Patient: sex M, age 66
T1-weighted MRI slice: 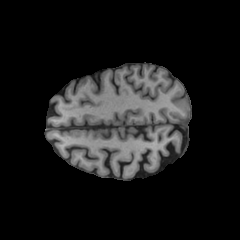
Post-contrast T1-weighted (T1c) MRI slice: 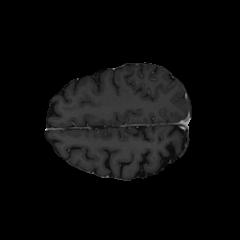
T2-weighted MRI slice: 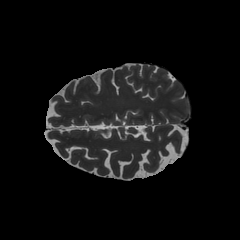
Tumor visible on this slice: no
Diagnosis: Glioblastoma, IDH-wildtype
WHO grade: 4